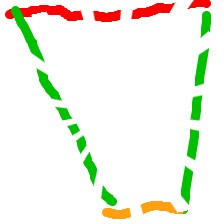
Shape: trapezoid